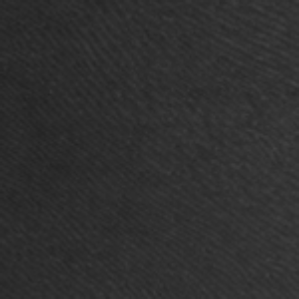
Label: frost